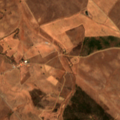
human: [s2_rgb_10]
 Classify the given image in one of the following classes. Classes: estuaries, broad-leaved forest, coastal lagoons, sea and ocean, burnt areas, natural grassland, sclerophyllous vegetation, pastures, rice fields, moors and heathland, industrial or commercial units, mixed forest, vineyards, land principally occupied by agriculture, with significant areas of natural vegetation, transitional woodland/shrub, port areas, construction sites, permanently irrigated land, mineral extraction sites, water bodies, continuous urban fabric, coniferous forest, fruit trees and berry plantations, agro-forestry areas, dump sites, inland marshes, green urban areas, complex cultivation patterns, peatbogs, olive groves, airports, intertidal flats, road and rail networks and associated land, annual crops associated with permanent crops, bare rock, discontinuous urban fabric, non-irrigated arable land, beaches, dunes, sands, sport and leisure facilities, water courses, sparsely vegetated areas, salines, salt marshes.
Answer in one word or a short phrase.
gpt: non-irrigated arable land, transitional woodland/shrub